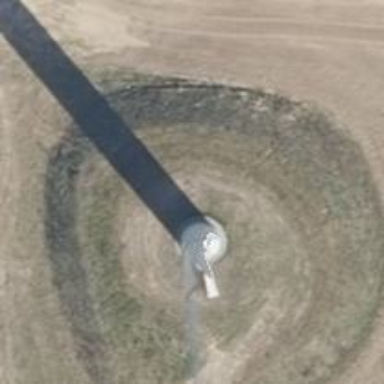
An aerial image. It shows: Wind generator with horizontal axis. The wind turbine is from Vestas.